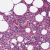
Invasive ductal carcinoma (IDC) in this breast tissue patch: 1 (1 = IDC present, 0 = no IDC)